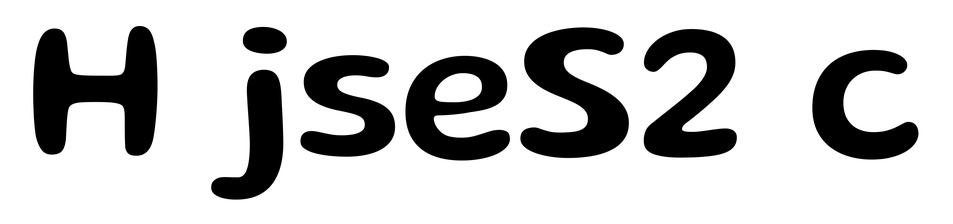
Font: Gluten_Medium